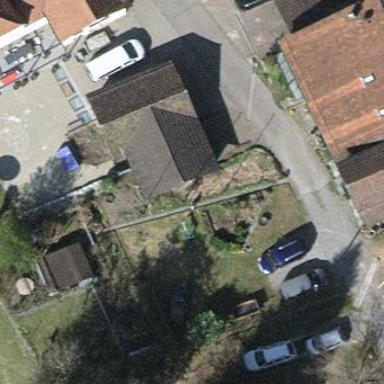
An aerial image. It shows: Garage building.